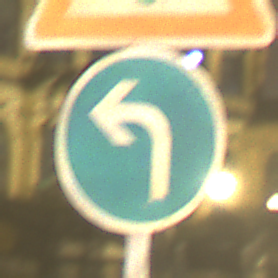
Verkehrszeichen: VorgeschriebeneFahrtrichtungLinks
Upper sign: Lichtzeichenanlage
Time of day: Night
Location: Outdoor (Urban)
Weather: Overcast
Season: NotSpecified
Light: Artificial